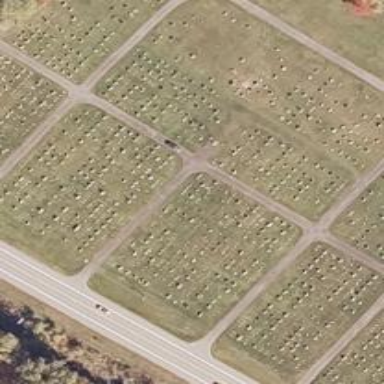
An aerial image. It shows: Cemetery.